Field crop: tomato
Growth stage: 1
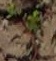
Species: portulaca